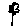
Label: flower